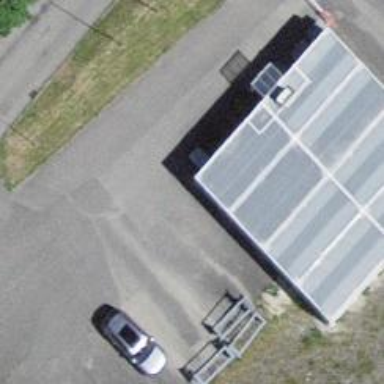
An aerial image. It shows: Lift gate barrier.